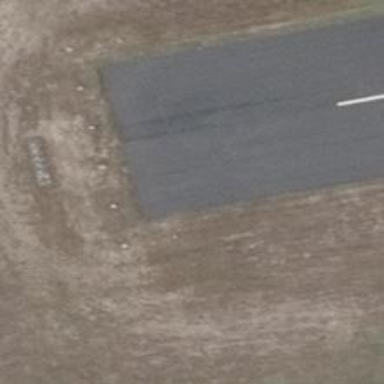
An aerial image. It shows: Runway edge aviation light.